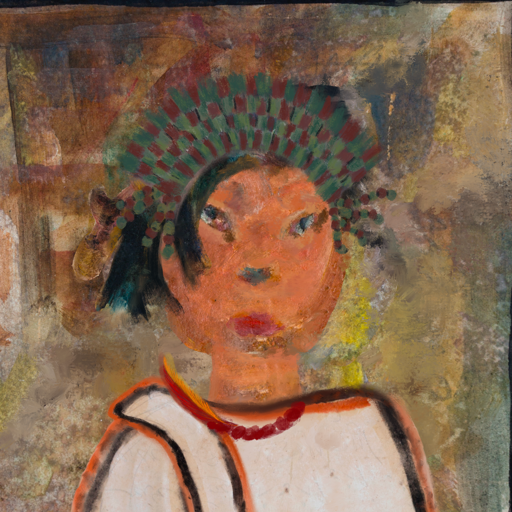
Background: Mosgoul, Head And Neck Front: Boggyland, Face Front: Boggyland, Bust: Roy_Bahadur, Hair Front: Pipe, Head Accessory: After_Raid_Crown, Second Necklace: Blank, Necklace: Pipe, Baby: Blank